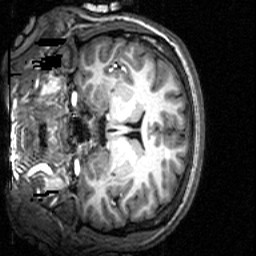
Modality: T1w
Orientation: coronal
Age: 35
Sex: female